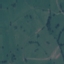
Land use / land cover: Pasture